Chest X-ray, PA view. Patient: 47 years old, sex F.
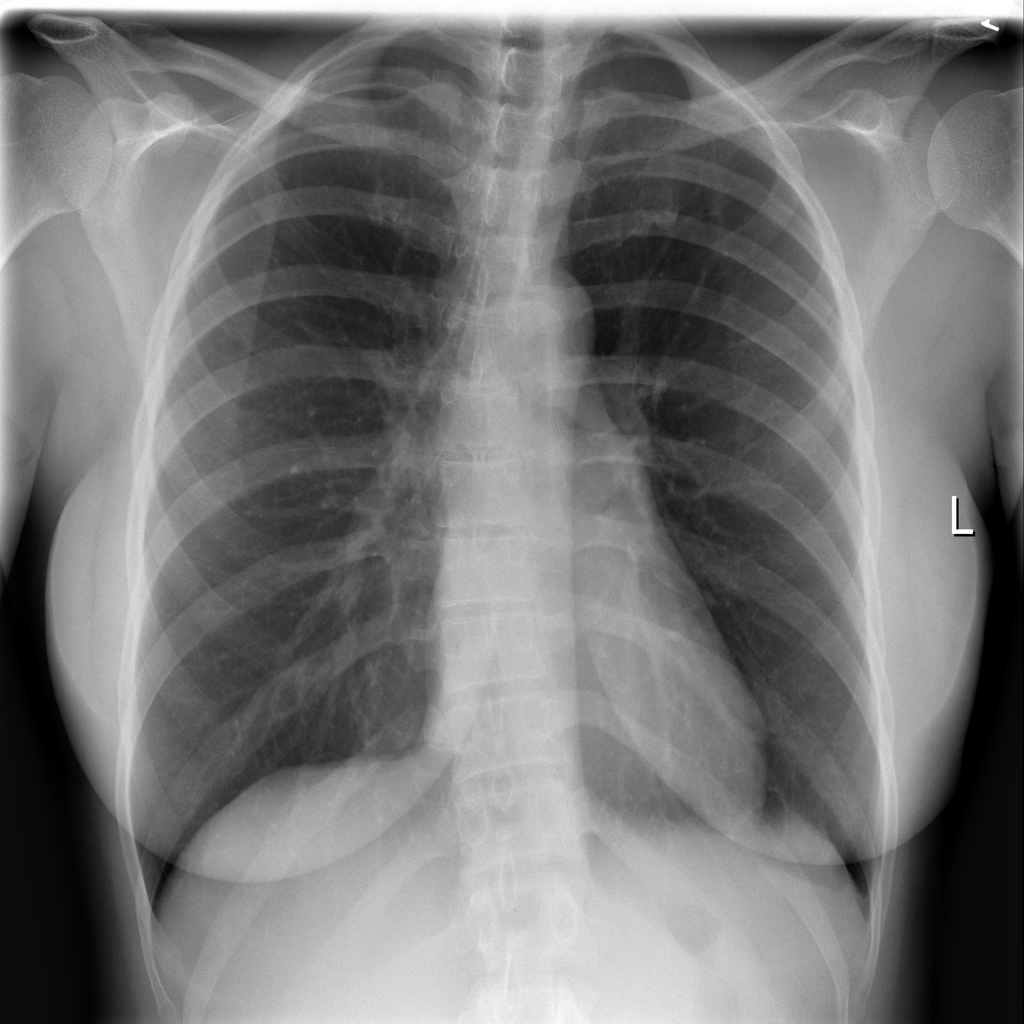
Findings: No Finding